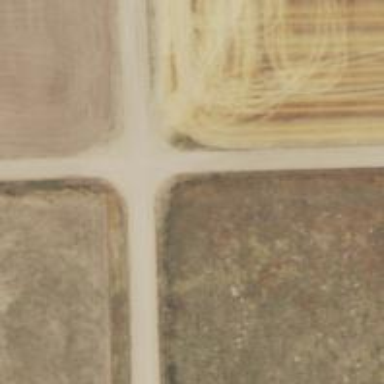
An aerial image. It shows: Unclassified road.